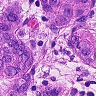
Metastatic tissue present: yes